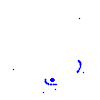
Particle: proton